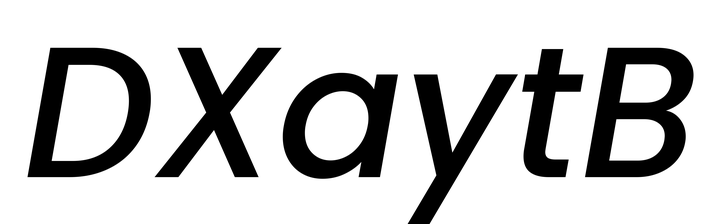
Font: Poppins-MediumItalic